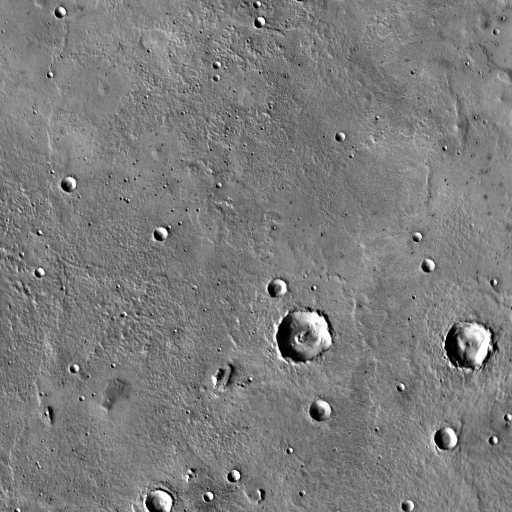
Crater classes present: Background, Other, Layered, Buried